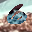
Label: 6